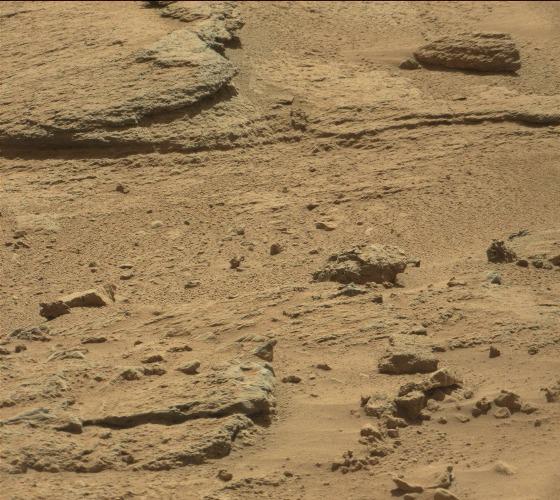
Terrain classes present: Bedrock, Gravel / Sand / Soil, Rock, Shadow